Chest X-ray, AP view. Patient: 36 years old, sex M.
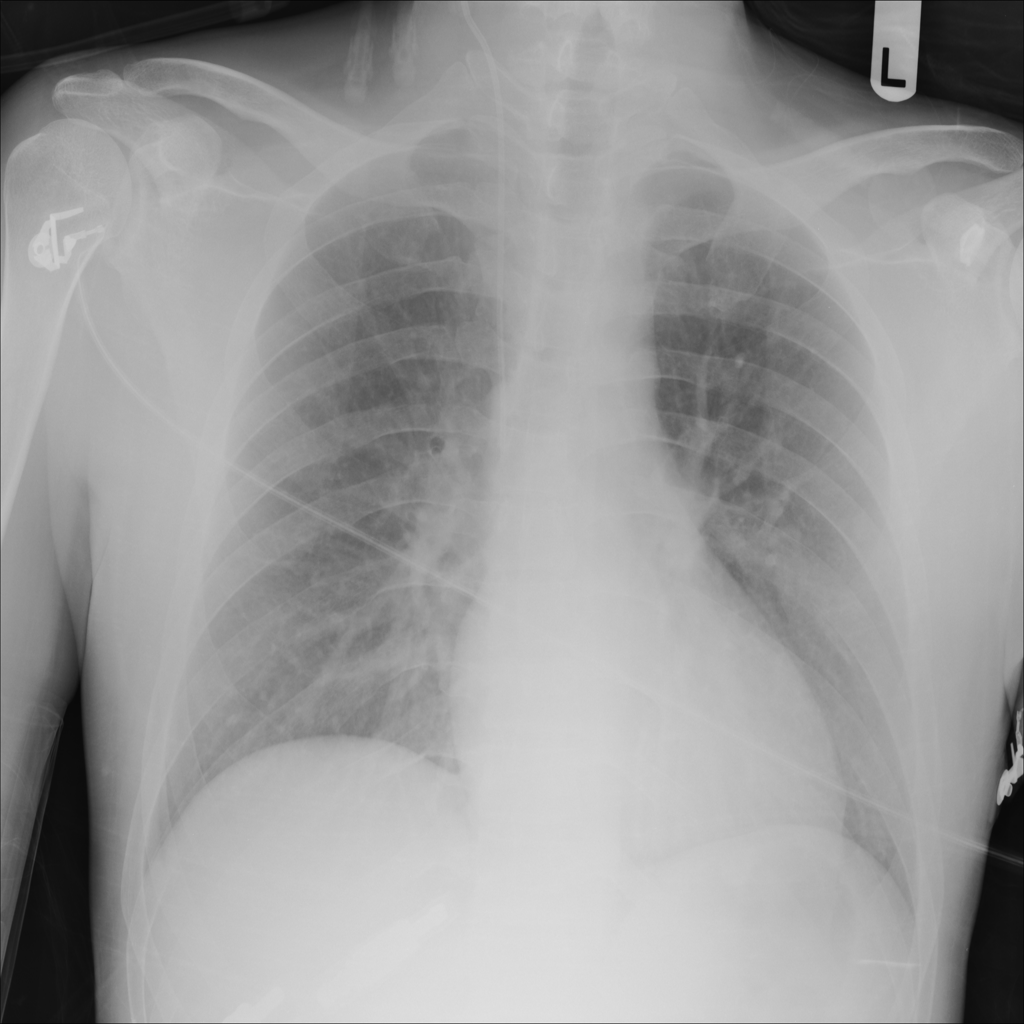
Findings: No Finding